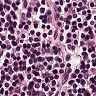
Metastatic tissue present: no